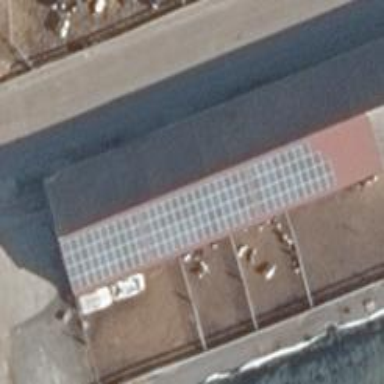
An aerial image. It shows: Solar photovoltaic panel generating electricity through small installation.